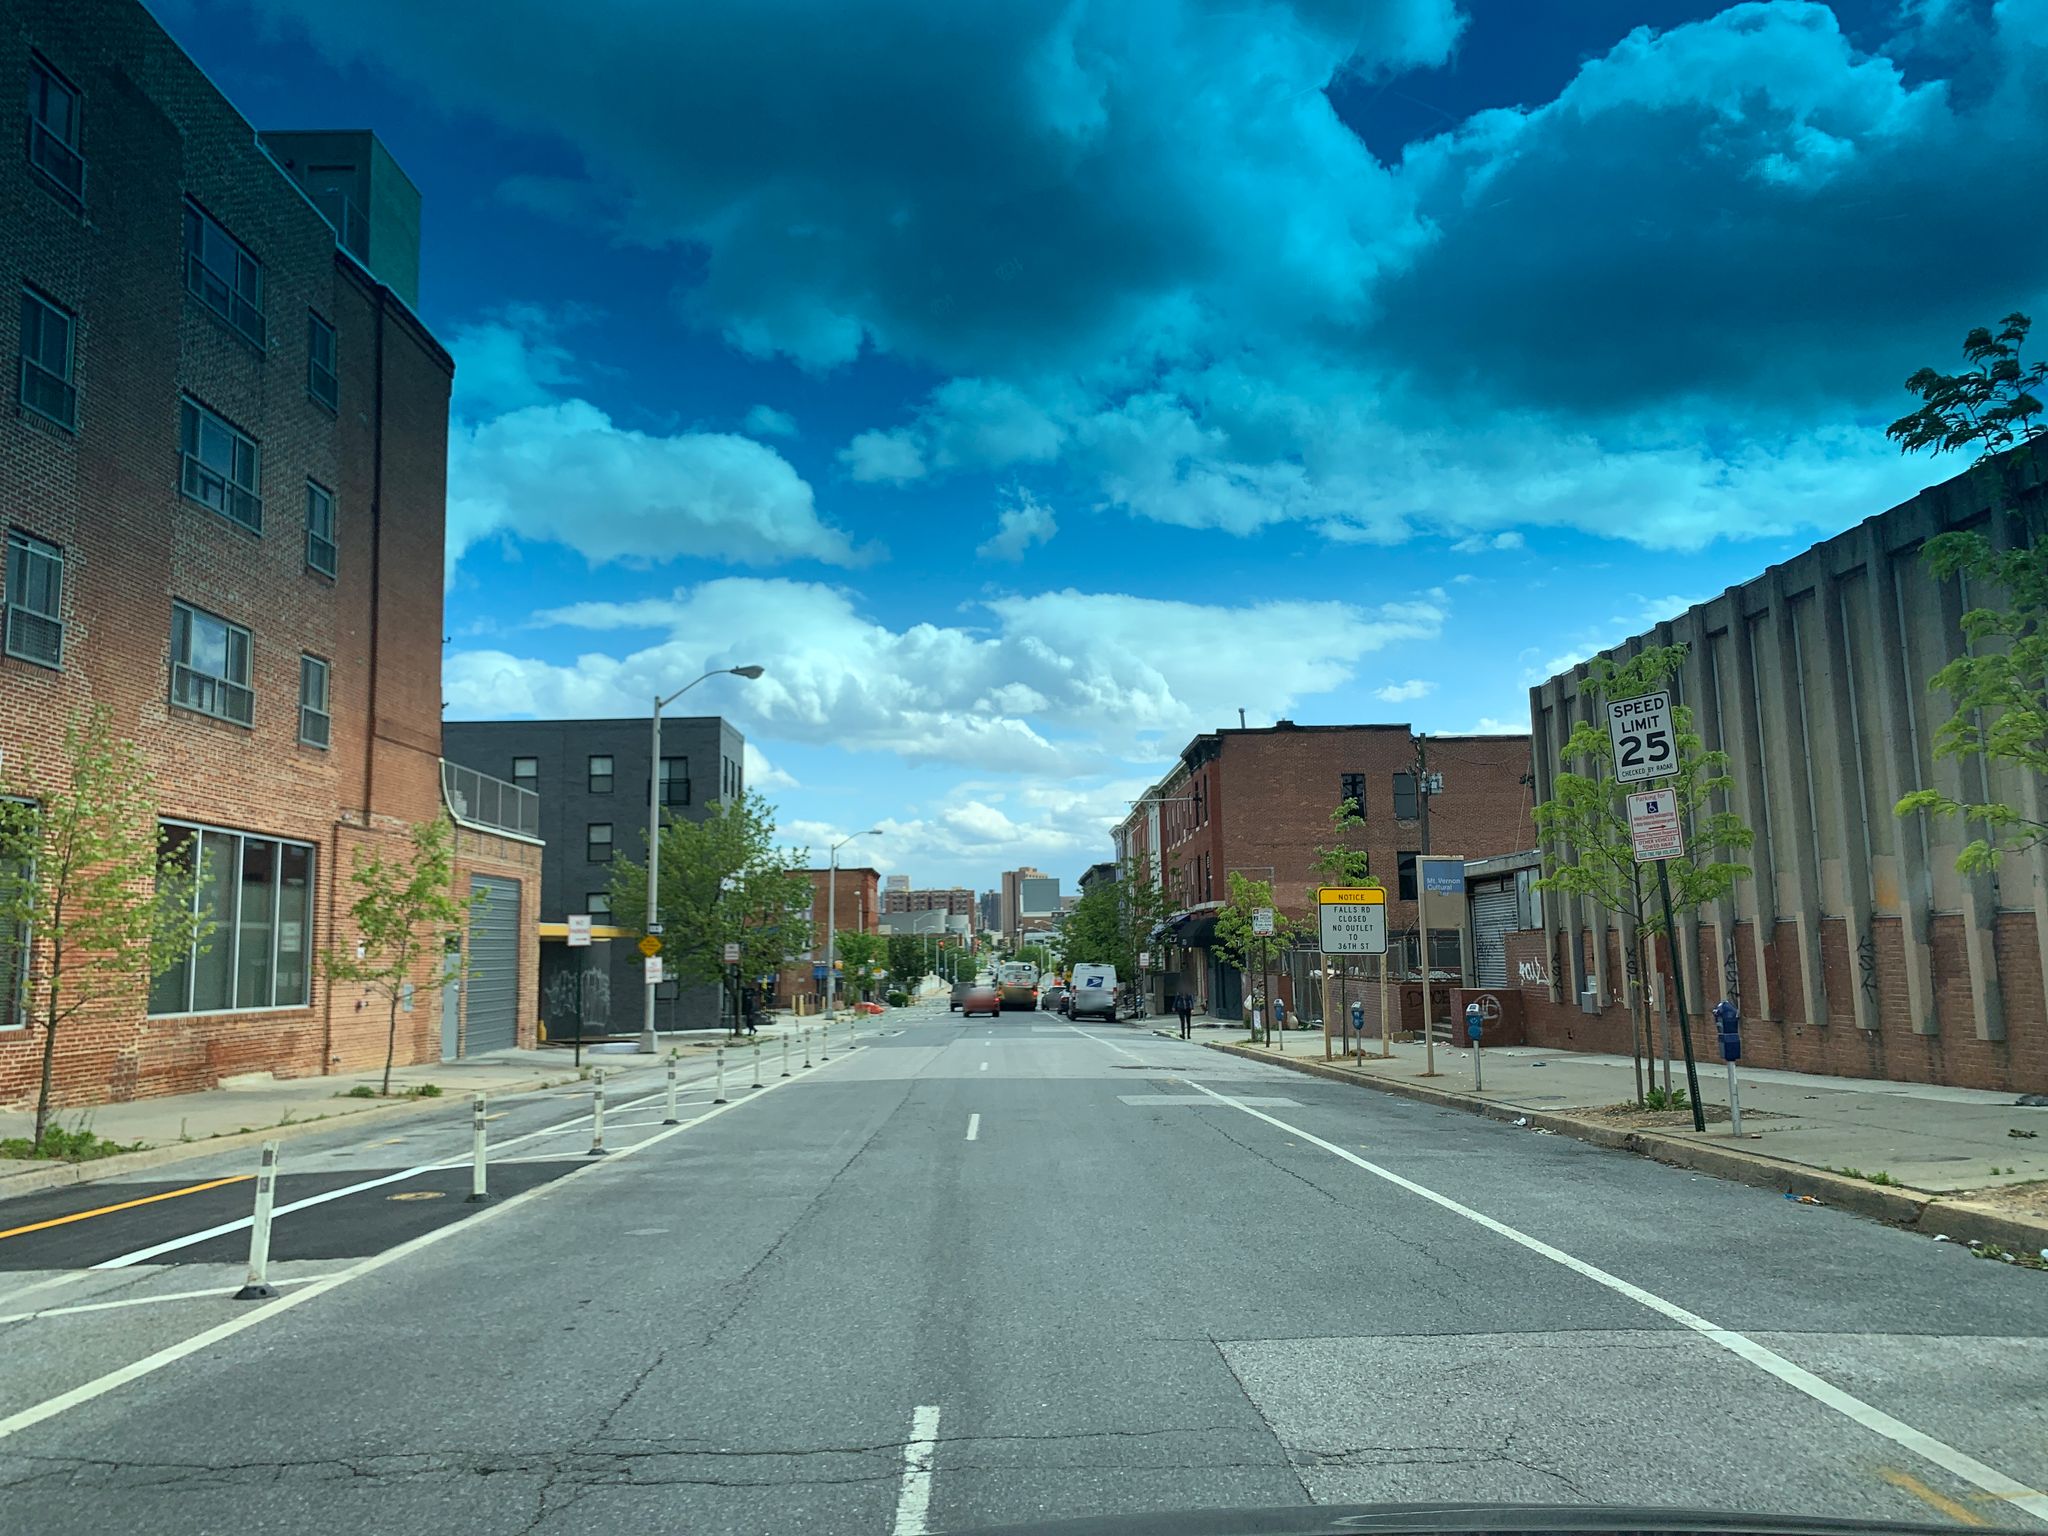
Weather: cloudy
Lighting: day
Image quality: good
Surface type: driving surface
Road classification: secondary
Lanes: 2
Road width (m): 2.0
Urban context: urban centre
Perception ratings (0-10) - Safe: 4.02, Lively: 5.64, Beautiful: 4.14, Boring: 2.85, Depressing: 4.23, Wealthy: 6.4